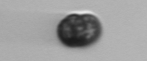
Label: Dinophyceae